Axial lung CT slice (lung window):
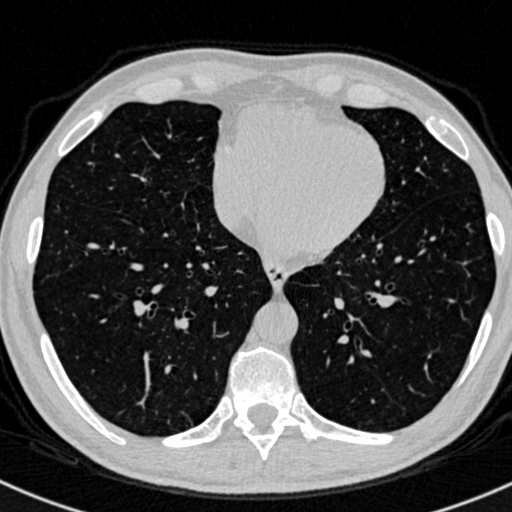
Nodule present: no